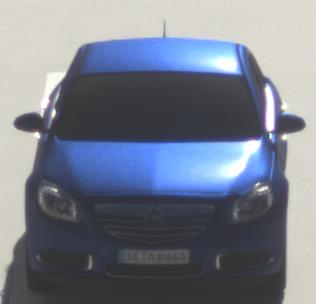
Make: Opel
Model: Insignia 1.6
Detailed model: Insignia (A) Notch Back
Model produced from: 2008/11
Model produced until: 2008/12
Doors: 4
Color: blue
Road condition: dry road
Daytime: morning or afternoon
Contrast: high contrast